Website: lowes
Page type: customer-info-address
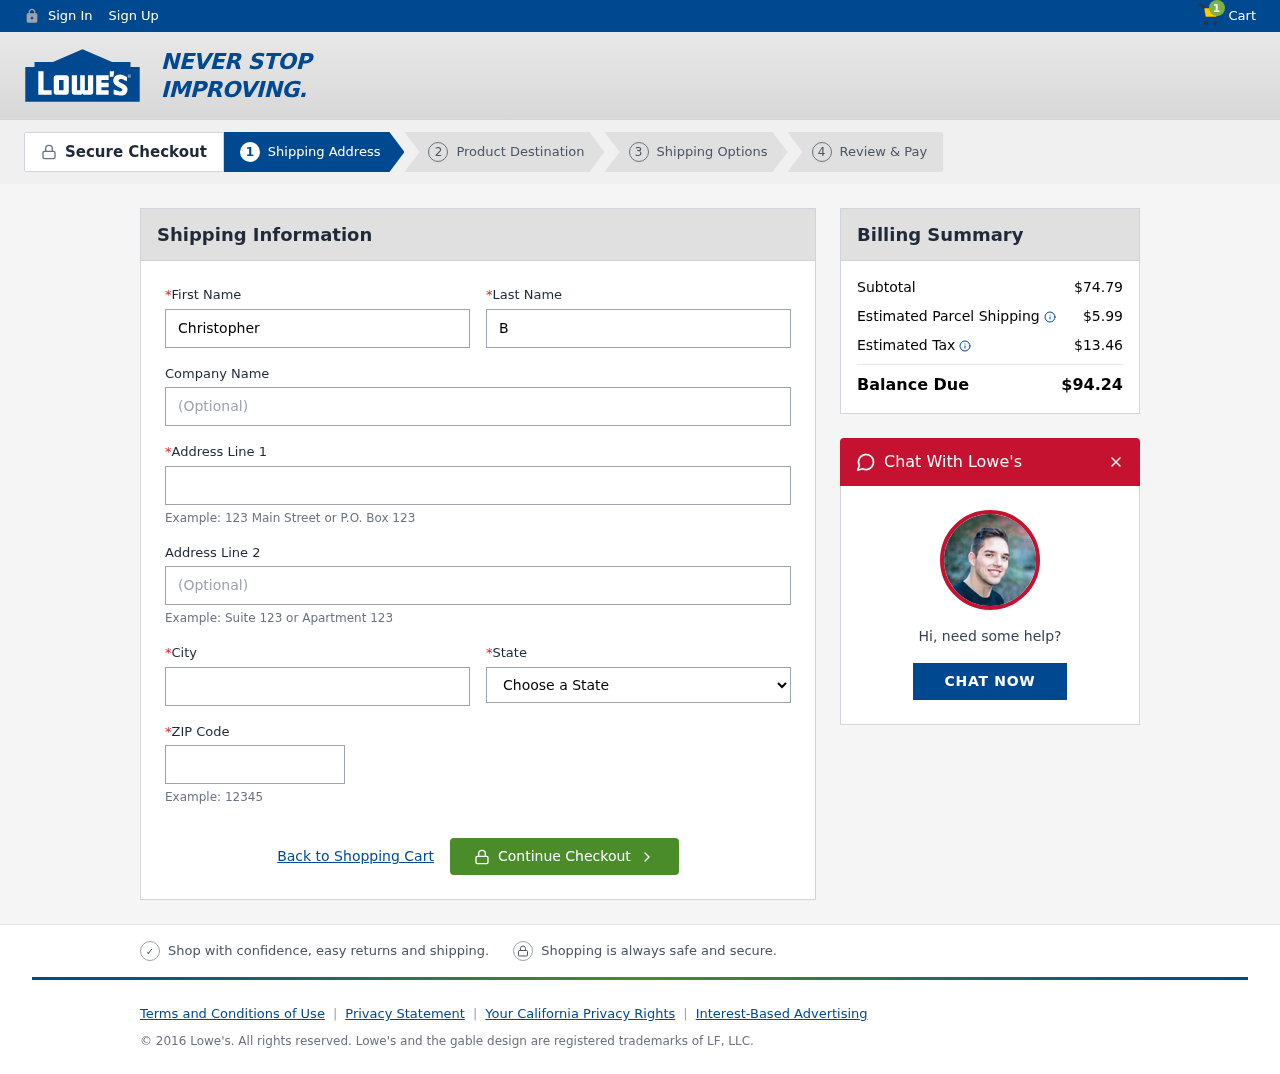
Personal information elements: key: PII_CITY
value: Stevenstown
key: PII_FIRSTNAME
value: Christopher
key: PII_LASTNAME
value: Brown
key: PII_POSTCODE
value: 02885
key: PII_STATE
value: Maryland
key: PII_STREET
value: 676 Susan Creek
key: PII_STREET2
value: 98911 Carla Islands
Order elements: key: ORDER_NUM_ITEMS
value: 1
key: ORDER_SUBTOTAL
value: $74.79
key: ORDER_SHIPPING_COST
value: $5.99
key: ORDER_TAX
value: $13.46
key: ORDER_TOTAL
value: $94.24